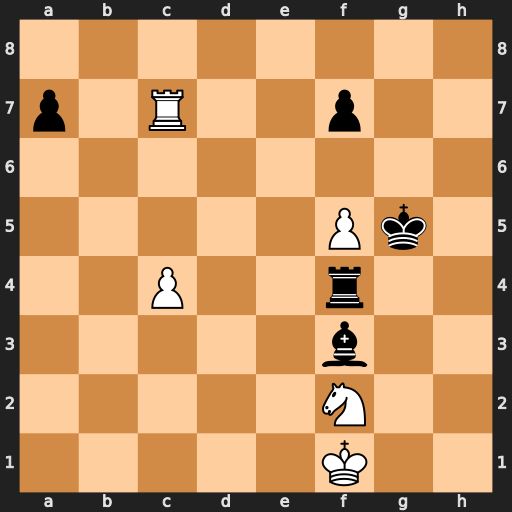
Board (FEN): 8/p1R2p2/8/5Pk1/2P2r2/5b2/5N2/5K2
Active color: w
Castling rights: -
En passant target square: -
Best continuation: Nh3+ Kg4 Nxf4